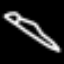
Label: pencil